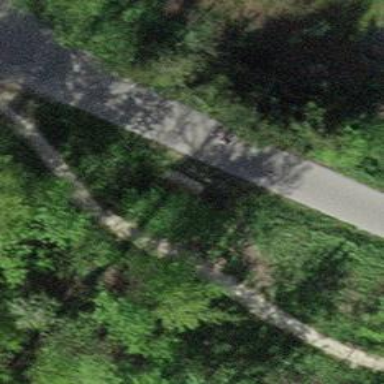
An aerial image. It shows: Brown bench.